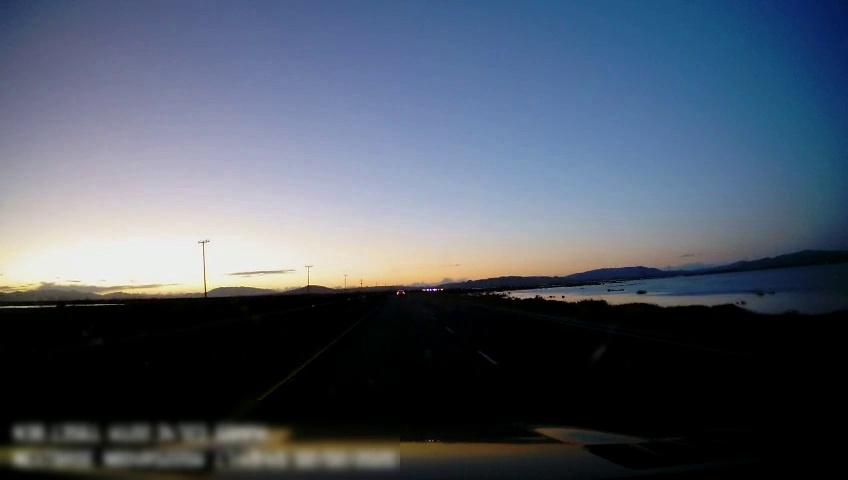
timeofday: Dusk/Dawn/Twilight
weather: Sunny
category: Drivable Space
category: Lanes | Current Lane
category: Lanes | Current Lane
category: Lanes | Alternate Lane